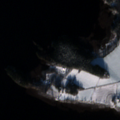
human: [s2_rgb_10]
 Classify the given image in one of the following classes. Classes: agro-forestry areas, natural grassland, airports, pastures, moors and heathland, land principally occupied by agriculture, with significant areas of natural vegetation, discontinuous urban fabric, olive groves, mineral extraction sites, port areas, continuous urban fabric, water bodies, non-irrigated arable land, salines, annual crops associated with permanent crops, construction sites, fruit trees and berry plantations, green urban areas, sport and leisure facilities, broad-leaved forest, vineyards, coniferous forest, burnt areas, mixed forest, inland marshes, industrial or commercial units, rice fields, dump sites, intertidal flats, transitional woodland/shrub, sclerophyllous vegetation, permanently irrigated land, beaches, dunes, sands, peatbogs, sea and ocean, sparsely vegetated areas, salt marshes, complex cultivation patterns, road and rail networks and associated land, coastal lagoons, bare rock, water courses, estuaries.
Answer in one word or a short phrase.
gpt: land principally occupied by agriculture, with significant areas of natural vegetation, mixed forest, water bodies